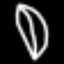
Label: leaf